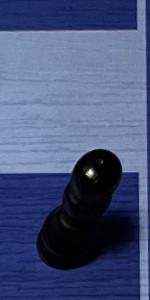
Label: Pawn_Black